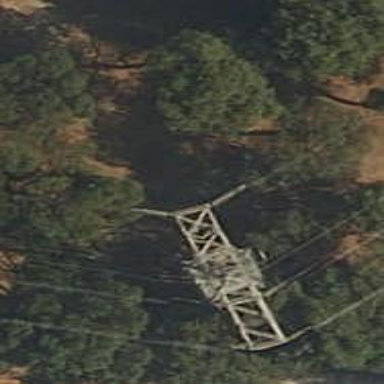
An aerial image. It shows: Lattice structure tower.